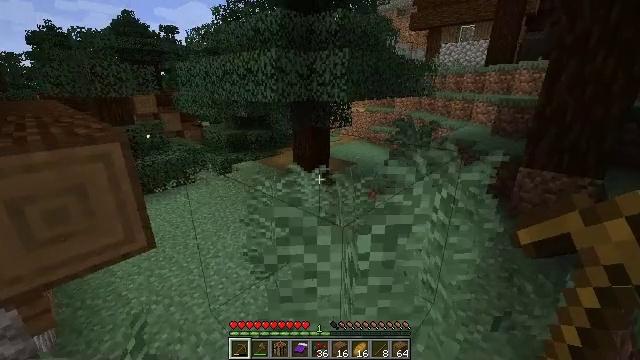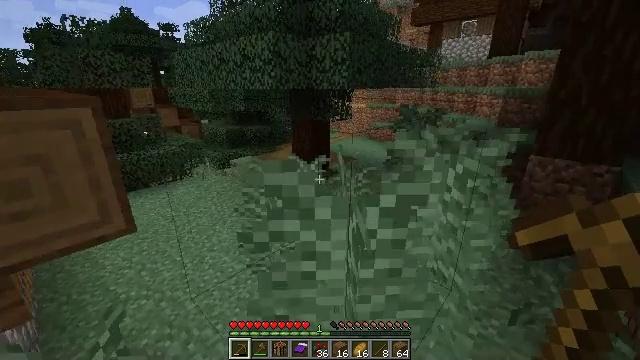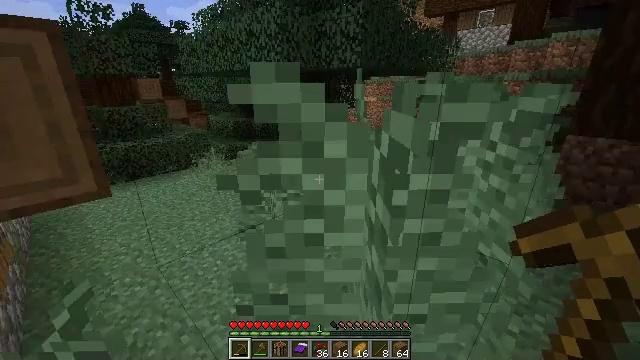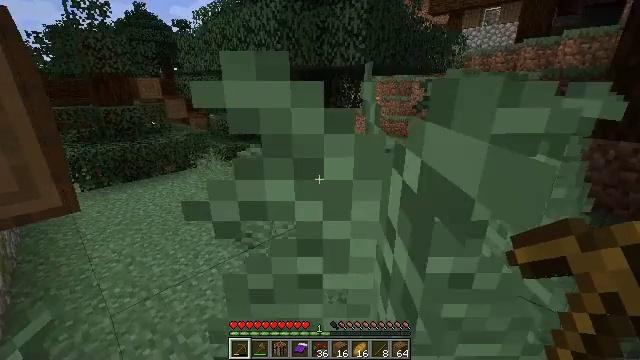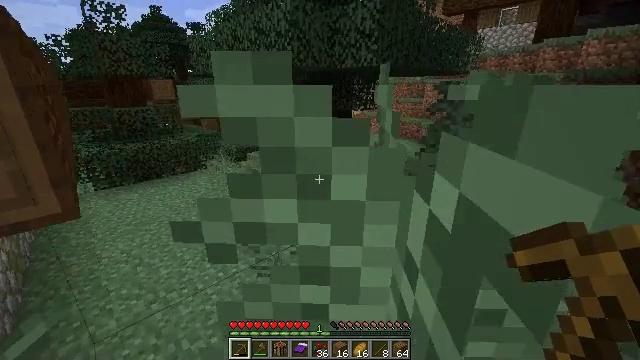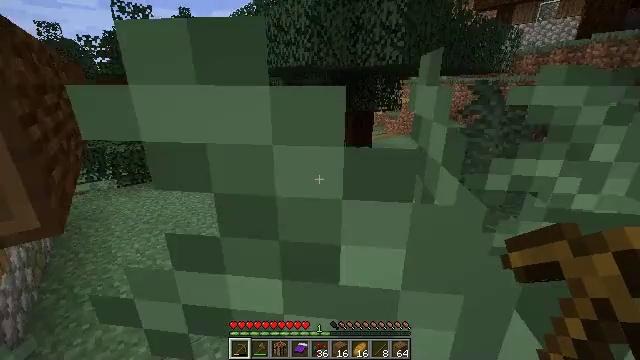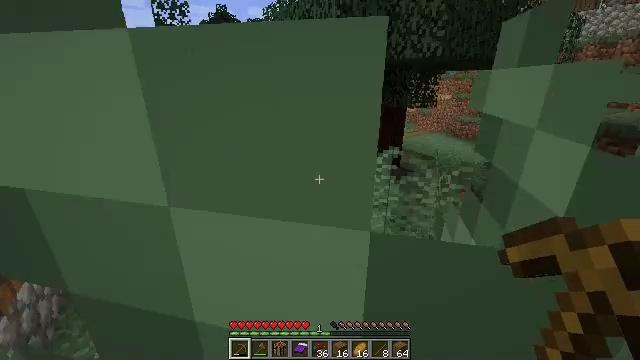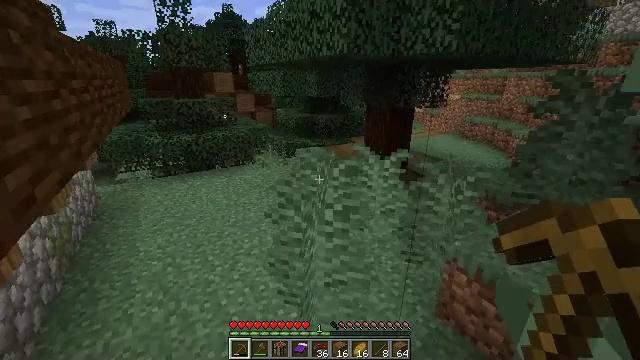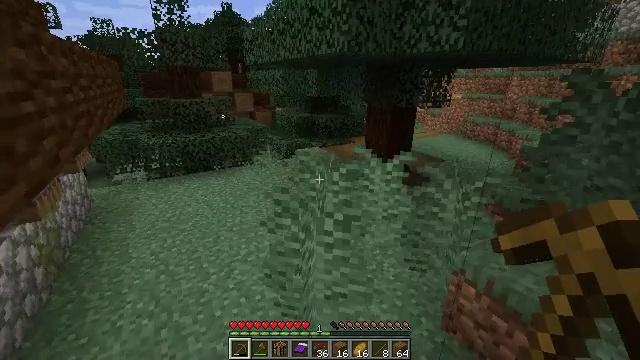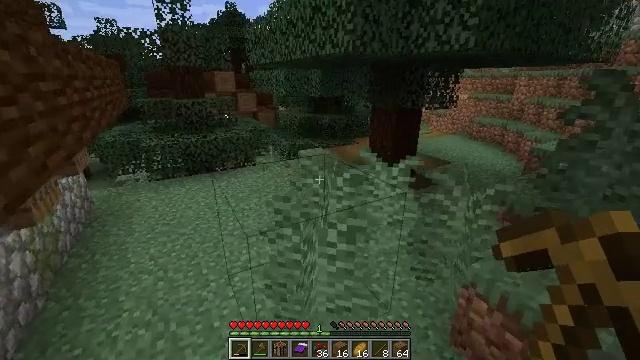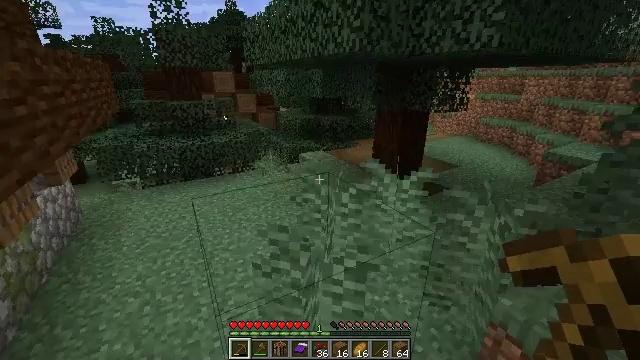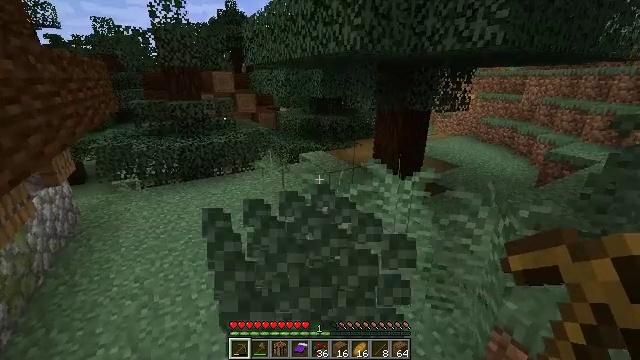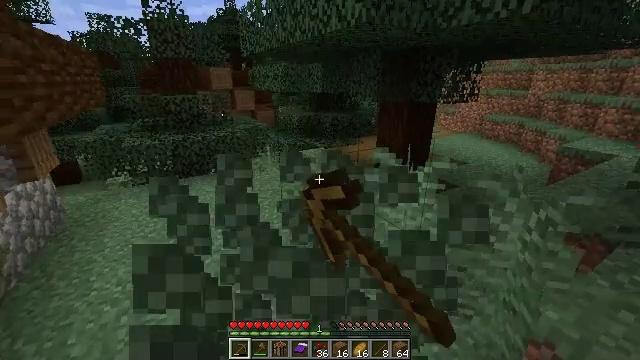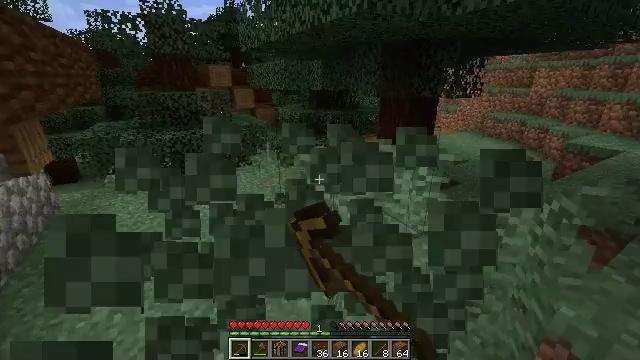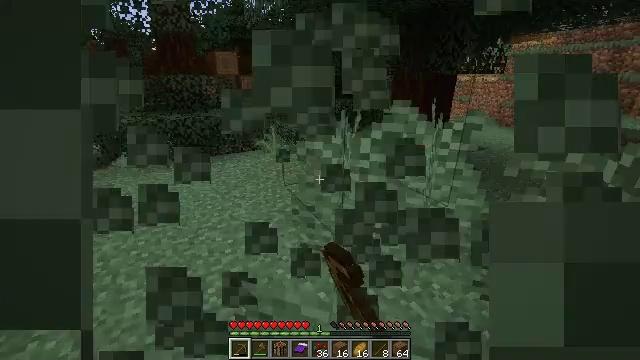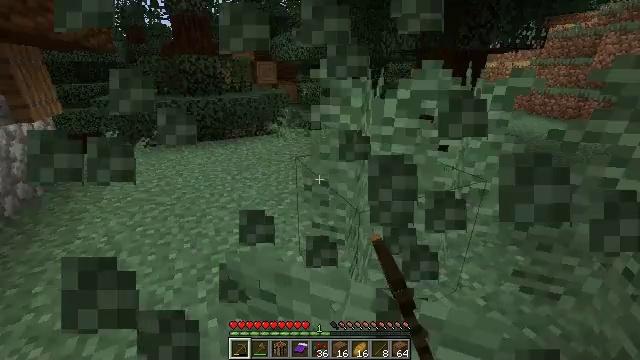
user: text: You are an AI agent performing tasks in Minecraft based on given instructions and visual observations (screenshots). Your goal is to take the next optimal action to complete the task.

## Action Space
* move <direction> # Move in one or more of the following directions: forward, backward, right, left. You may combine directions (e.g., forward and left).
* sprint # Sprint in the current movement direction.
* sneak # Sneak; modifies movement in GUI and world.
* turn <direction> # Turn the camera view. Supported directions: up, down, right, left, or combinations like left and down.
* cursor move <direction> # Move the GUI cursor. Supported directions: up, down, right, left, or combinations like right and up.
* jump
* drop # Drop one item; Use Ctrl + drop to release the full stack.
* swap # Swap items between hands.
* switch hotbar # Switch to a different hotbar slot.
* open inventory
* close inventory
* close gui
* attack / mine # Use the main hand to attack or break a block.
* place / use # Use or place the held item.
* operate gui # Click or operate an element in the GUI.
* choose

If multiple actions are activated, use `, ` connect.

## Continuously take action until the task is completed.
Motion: motion action
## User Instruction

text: Collect the large fern.
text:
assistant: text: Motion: move forward
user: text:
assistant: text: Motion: move forward, turn left
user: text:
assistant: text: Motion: move forward
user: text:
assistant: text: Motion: move forward, turn left
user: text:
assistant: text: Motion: move forward, turn left
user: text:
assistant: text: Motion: move forward, turn left and down
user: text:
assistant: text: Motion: move forward, turn left
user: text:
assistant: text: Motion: move forward
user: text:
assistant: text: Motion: move forward
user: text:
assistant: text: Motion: move forward
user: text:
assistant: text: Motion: move forward, attack / mine
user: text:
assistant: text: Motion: move forward, attack / mine
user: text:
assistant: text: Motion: move forward, attack / mine
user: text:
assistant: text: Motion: move forward, turn left
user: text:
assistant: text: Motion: move forward, turn left and down
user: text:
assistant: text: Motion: no_op